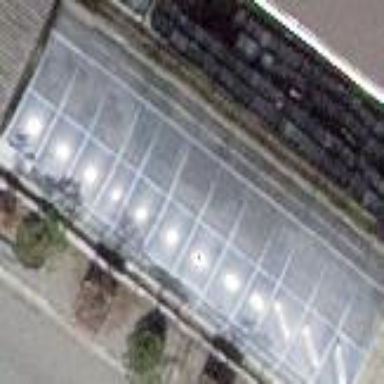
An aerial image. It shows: Greenhouse.